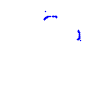
Particle: proton